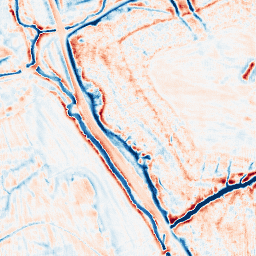
Category: edge_preserving
Decomposition family: bilateral
Decomposition parameters: d: 15
sigma_color: 50
sigma_space: 100
Upsampling method: fft_zeropad
Upsampling parameters: scale: 4
Upsampling scale: 4